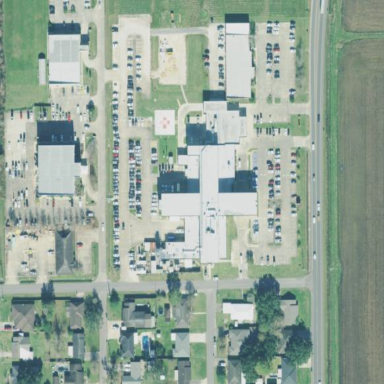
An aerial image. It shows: Hospital building.